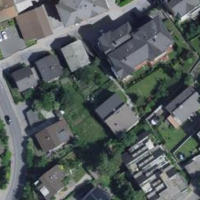
EUNIS habitat code: 54
Species observed at this site:
Fagopyrum esculentum